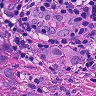
Metastatic tissue present: yes